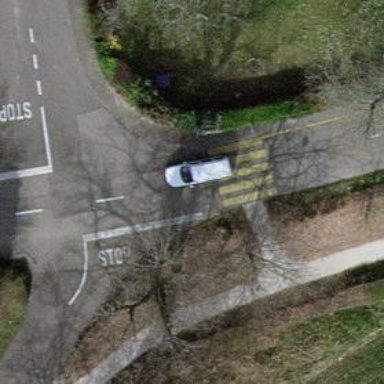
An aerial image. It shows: Paved footway with zebra crossing. The crossing is marked on the road.